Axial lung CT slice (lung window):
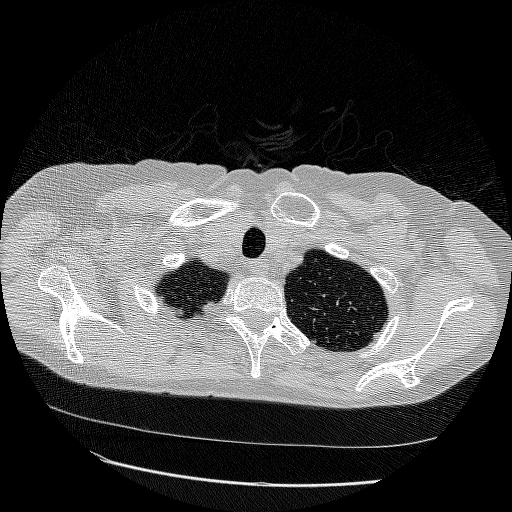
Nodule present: no